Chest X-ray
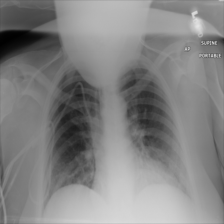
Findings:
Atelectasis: negative
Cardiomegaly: negative
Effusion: negative
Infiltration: negative
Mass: negative
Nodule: negative
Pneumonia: negative
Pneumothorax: negative
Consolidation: negative
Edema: negative
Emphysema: negative
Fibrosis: negative
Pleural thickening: negative
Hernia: negative